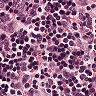
Metastatic tissue present: no